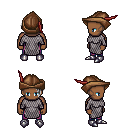
a pixel art fantasy rpg character, male body template, human, dark skin, chain mail, magenta pants, gray long mohawk hairstyle, leather cap, metal boots, four views (front, back, left, right), 2x2 character sprite sheet, small pixel art, hard edges, no anti-aliasing